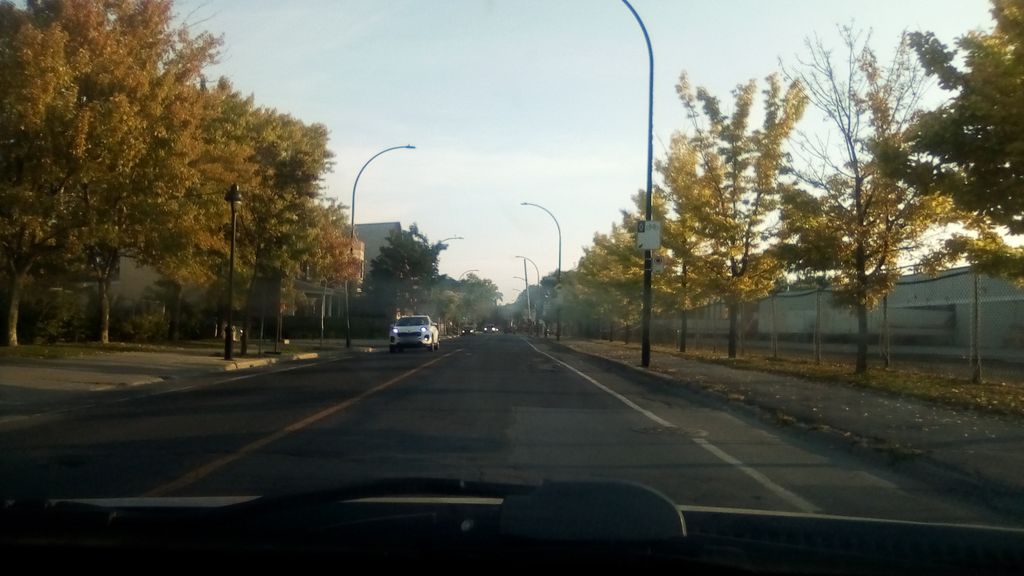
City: montreal